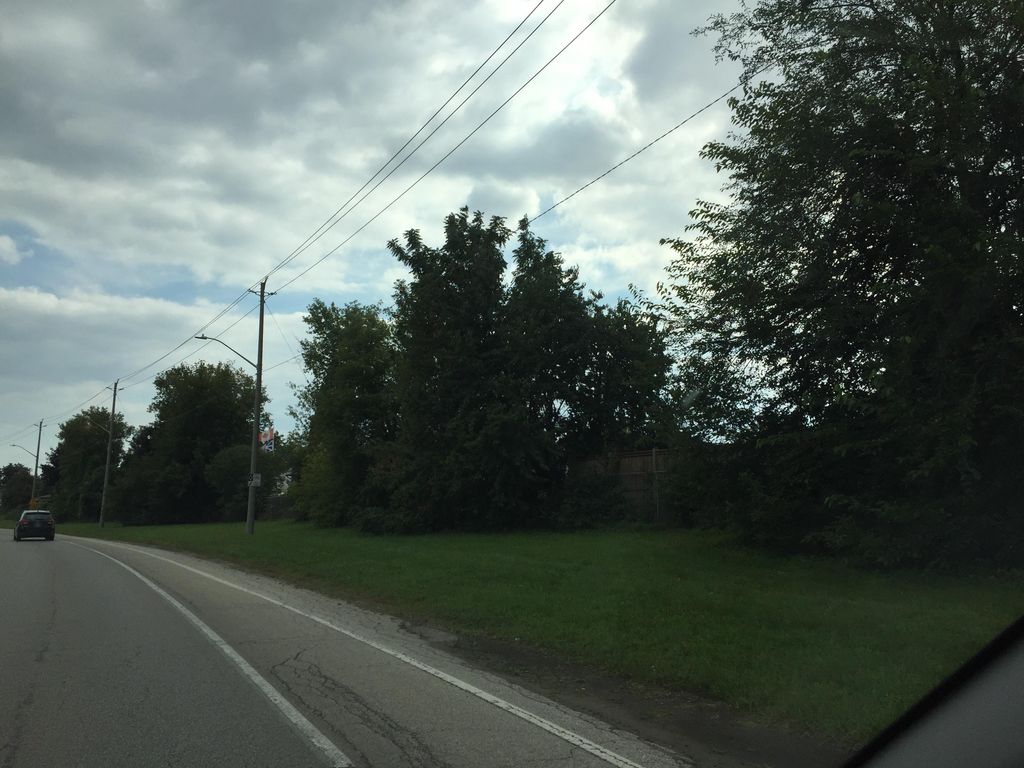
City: kitchener-waterloo